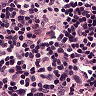
Metastatic tissue present: no